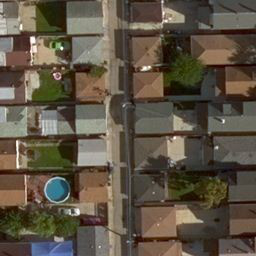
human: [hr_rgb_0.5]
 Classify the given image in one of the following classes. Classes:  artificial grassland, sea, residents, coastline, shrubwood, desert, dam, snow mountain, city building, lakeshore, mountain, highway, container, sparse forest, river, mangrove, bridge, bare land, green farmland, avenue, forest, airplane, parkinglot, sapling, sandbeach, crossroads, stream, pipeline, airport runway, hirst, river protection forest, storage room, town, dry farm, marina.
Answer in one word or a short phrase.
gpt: residents